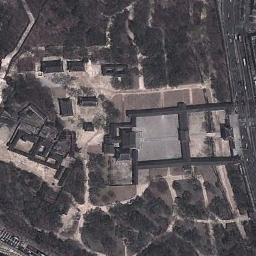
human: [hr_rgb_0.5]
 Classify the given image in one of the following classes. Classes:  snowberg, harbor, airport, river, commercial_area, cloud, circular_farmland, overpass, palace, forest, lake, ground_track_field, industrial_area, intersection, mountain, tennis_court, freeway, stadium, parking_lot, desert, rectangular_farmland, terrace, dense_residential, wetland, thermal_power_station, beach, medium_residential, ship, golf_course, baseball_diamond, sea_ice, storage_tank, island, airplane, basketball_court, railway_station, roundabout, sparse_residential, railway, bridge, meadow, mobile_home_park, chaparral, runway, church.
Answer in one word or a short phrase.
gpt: palace